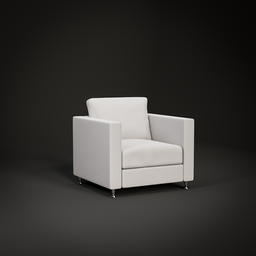
Label: furniture